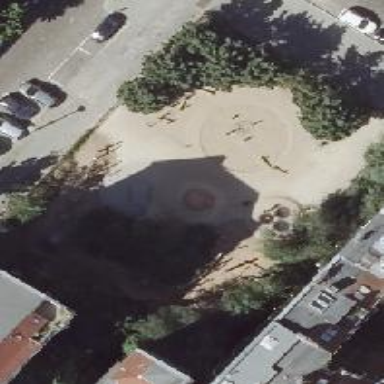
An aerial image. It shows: Playground area for leisure land.